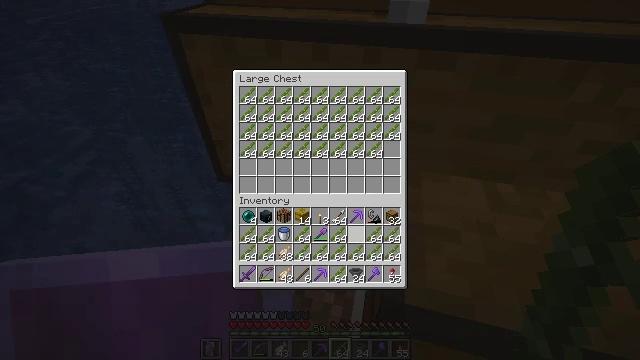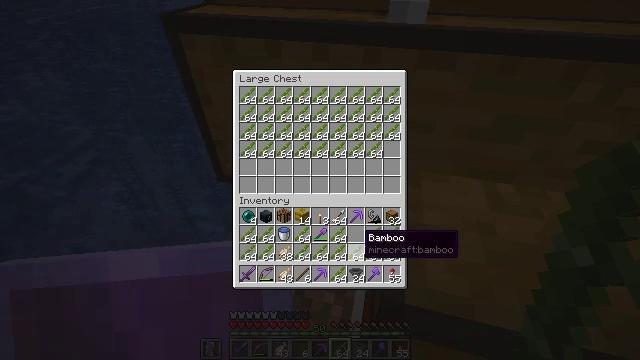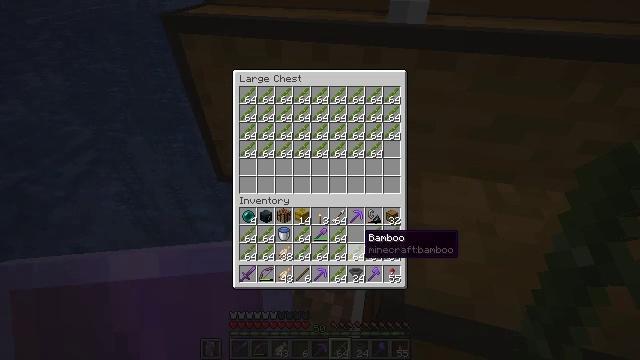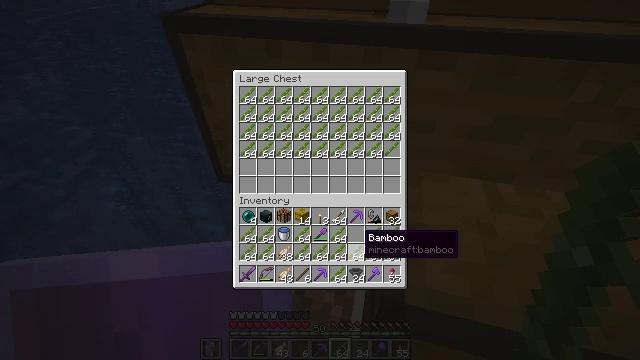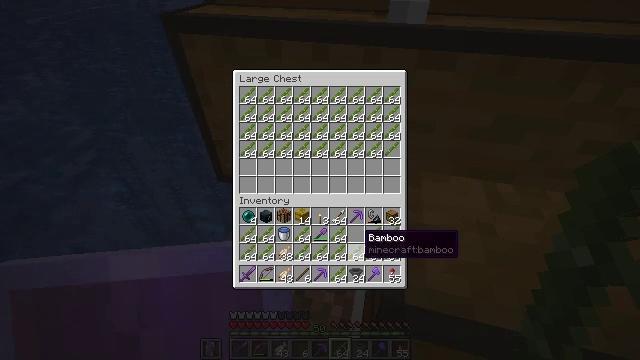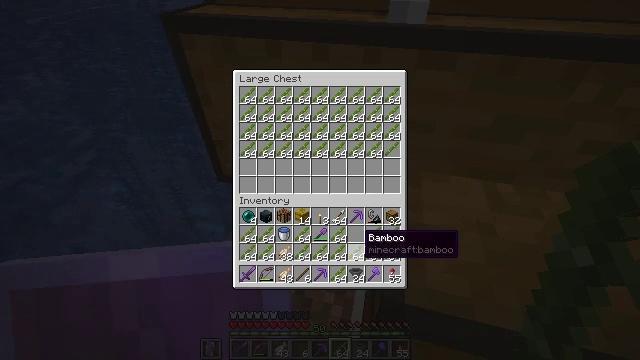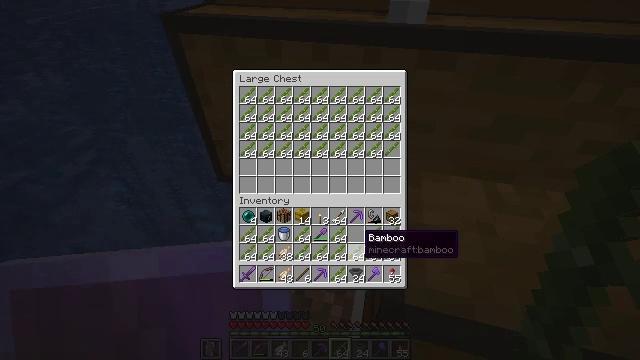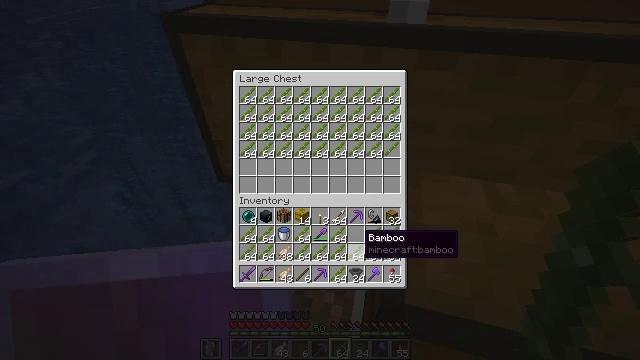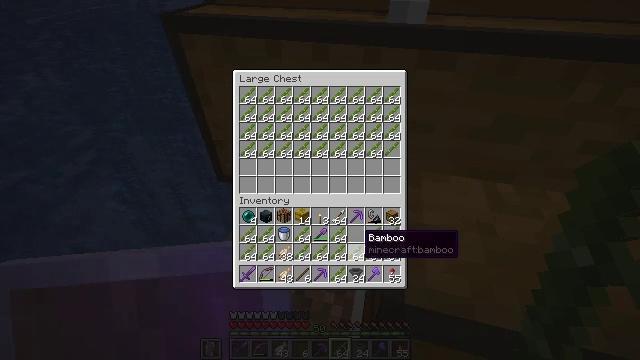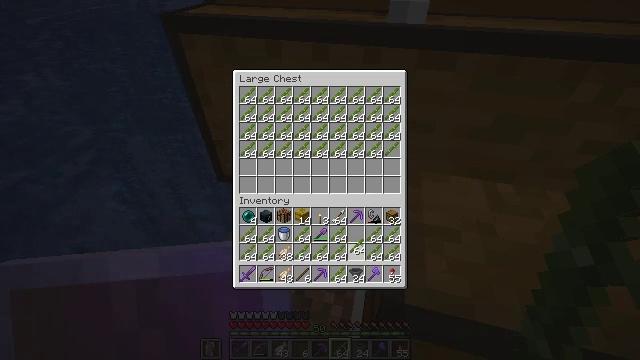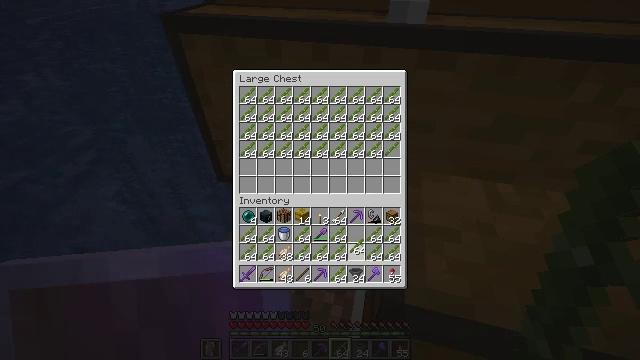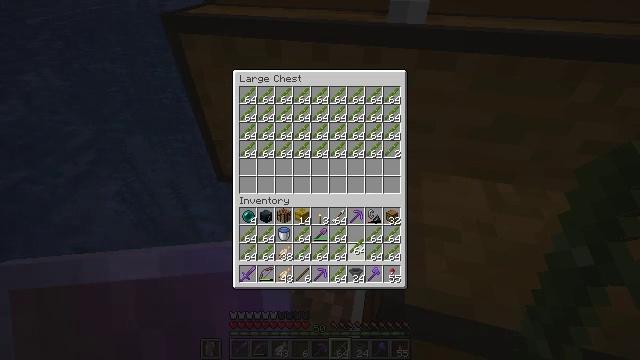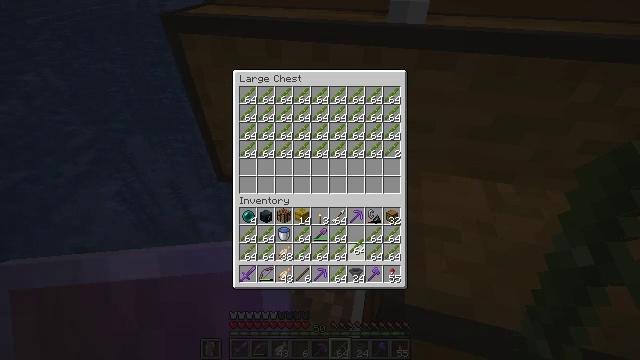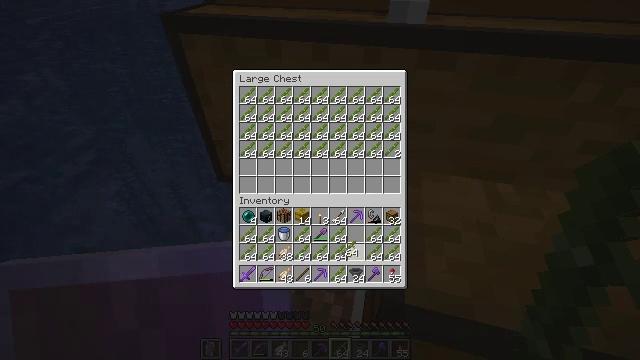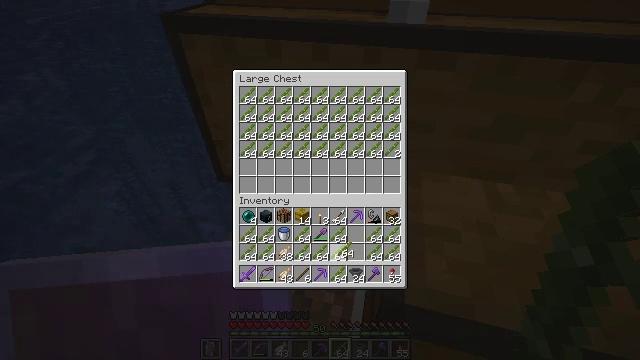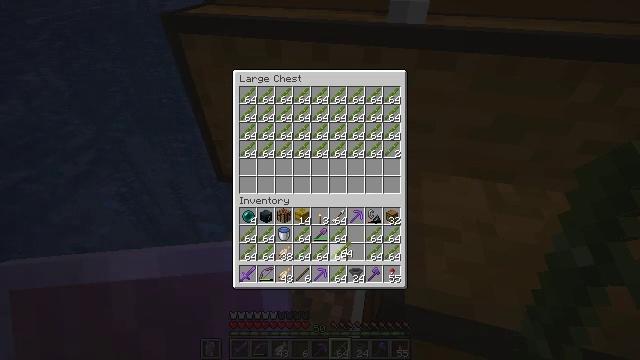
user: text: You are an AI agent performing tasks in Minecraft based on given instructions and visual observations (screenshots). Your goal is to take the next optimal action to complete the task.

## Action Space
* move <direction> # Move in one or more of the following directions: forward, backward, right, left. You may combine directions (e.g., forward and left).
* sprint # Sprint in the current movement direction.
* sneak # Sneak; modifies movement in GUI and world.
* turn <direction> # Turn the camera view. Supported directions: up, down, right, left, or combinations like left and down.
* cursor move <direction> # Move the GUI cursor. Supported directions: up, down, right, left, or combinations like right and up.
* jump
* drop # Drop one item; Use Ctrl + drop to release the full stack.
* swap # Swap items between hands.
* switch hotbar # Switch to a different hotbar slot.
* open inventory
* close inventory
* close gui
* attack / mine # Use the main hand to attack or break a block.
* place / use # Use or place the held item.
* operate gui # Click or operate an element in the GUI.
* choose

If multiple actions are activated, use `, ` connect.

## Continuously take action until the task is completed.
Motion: motion action
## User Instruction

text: Gather the chest from its place.
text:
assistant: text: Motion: sneak
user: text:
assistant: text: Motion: sneak
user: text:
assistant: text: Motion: sneak
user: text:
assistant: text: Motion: sneak
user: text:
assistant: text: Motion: no_op
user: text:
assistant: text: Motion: no_op
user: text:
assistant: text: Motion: no_op
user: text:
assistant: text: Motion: no_op
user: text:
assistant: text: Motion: attack / mine
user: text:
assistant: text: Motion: attack / mine
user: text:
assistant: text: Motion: attack / mine
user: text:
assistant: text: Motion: no_op
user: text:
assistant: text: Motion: turn left
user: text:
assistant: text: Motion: no_op
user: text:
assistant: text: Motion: no_op
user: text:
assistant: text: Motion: sneak
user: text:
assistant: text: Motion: sneak
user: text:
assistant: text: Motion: sneak
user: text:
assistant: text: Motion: sneak
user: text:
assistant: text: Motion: sneak
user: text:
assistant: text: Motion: sneak
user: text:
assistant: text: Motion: sneak
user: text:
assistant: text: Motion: sneak
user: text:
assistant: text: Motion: sneak, attack / mine
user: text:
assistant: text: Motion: sneak, attack / mine
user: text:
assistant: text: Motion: sneak
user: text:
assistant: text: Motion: sneak, attack / mine
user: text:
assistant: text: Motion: sneak, attack / mine
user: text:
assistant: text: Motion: sneak
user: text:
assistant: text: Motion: sneak, attack / mine